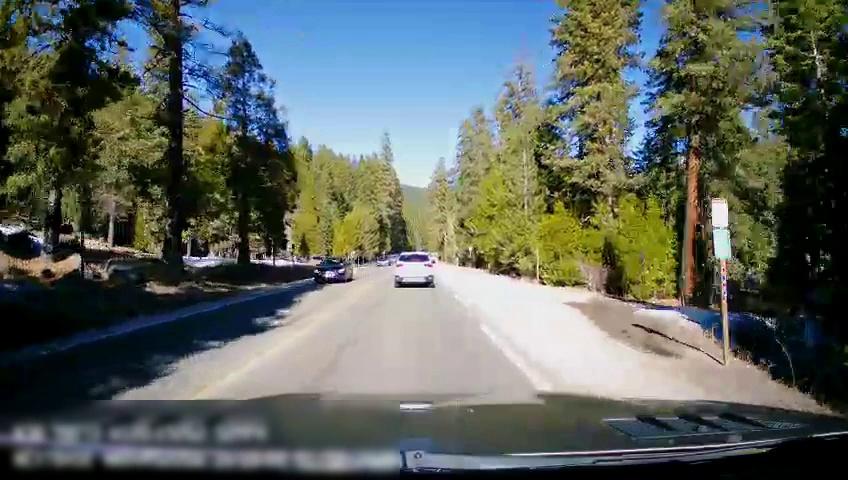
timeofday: Day
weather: Sunny
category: Drivable Space
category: Vehicles | Car
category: Vehicles | SUV
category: Lanes | Current Lane
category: Traffic | Signs
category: Traffic | Signs